Question: Forgive me if there is another answer for this question, but I haven't been able to figure out a good way to search for the problem.
On the iPhone5 simulator my background images are about a point short, despite being the proper size. See screenshot:

My images are all 640px x 1136px .png files, and my image code is below:
'''
backgroundImage1 = [[UIImageView alloc] initWithFrame:frame];
[backgroundImage1 setContentMode:UIViewContentModeScaleAspectFill];
[backgroundImage1 setAutoresizingMask:UIViewAutoresizingFlexibleHeight | UIViewAutoresizingFlexibleWidth];
[self addSubview:backgroundImage1];
'''
I would try it on my phone, but my certificate is expired, so I can't until the dev center comes back online.
Any ideas?
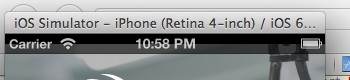
Answer: change
'''
[backgroundImage1 setContentMode:UIViewContentModeScaleAspectFill];
'''
to
'''
[backgroundImage1 setContentMode:UIViewContentModeScaleToFill];
'''
so that it fills the entire screen
Hope this helps!